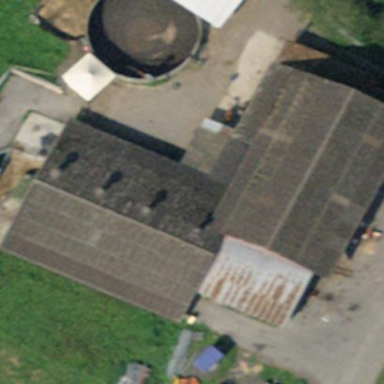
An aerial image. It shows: Rural barn.